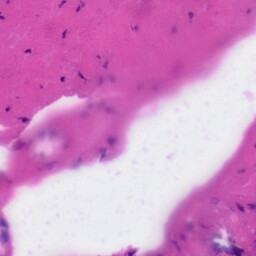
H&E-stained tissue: Tonsil